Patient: sex F, age 26
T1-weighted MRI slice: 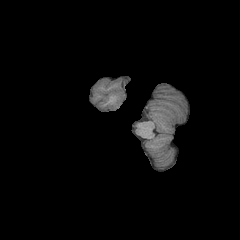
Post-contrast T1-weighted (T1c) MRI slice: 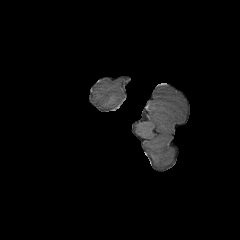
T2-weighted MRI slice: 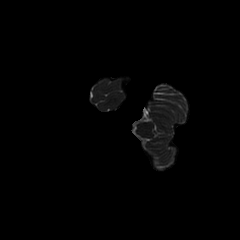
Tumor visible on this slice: no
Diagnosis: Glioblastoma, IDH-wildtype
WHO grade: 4